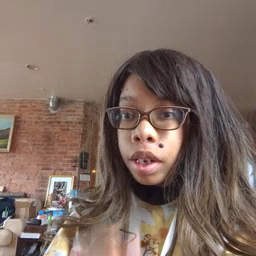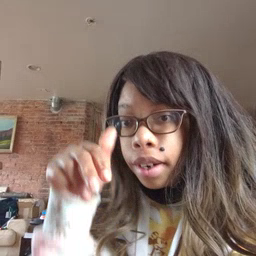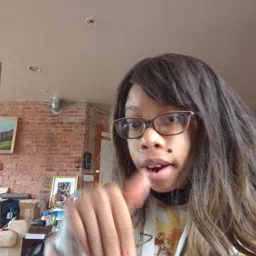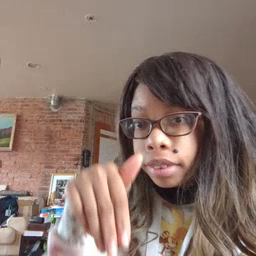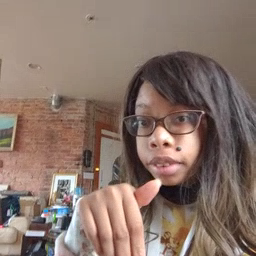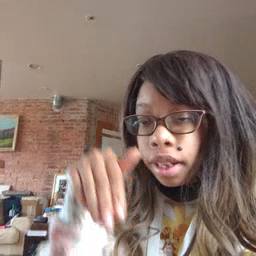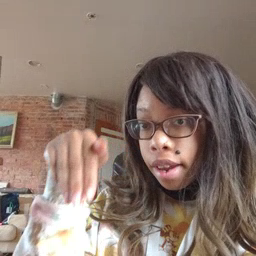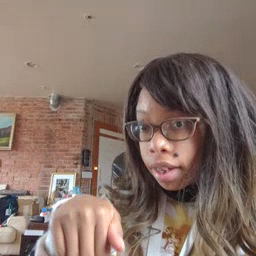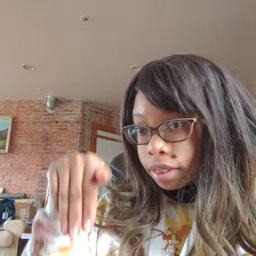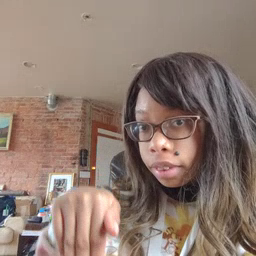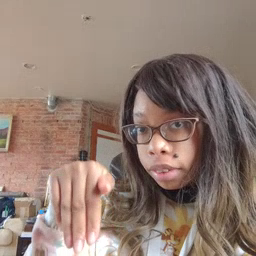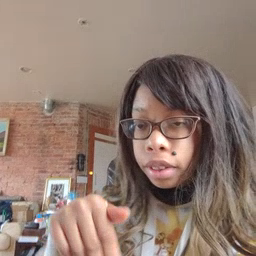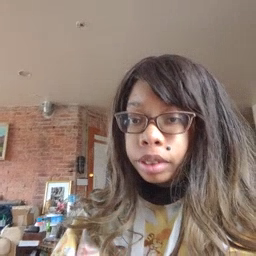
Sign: night